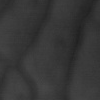
Atmospheric dust classification: not_dusty